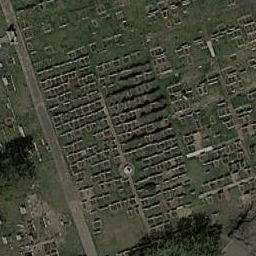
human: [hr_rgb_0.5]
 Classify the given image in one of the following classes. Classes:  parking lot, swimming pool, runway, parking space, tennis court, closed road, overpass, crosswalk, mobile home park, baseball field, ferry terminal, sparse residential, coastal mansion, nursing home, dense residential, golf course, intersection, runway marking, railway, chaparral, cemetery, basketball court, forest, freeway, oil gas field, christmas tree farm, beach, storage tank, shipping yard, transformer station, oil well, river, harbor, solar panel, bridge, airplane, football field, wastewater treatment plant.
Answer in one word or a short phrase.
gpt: cemetery